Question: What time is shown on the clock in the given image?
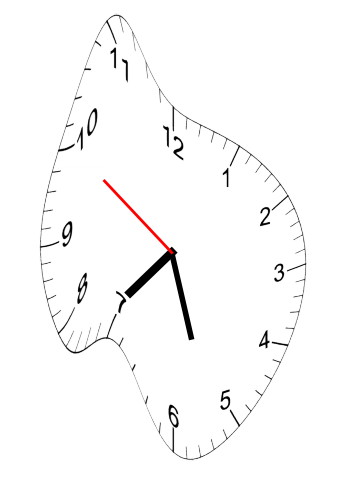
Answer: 07:26:50